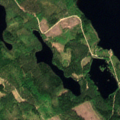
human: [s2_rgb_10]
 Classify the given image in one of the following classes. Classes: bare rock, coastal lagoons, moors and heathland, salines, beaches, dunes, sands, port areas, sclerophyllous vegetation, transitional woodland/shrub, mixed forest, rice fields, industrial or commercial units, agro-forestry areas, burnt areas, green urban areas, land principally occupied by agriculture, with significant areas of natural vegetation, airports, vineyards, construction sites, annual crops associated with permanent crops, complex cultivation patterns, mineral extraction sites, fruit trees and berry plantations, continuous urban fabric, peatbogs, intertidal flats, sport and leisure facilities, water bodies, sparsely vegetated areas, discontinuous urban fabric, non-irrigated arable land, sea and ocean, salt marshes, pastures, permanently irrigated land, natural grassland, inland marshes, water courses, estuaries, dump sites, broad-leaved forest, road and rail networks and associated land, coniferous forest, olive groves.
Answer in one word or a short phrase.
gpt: coniferous forest, mixed forest, water bodies